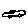
Label: car